Question: According to a lot of questions here on SO, the best way to make the background of a form transparent is to set it to a fairly unused color (like Magenta) then set the form's 'TransparencyKey' to that color.
'''
this.BackColor = Color.Magenta;
this.TransparencyKey = Color.Magenta;
'''
That part works fine. The problem that I'm running into is that it works fine behind a MenuStrip. A semi-transparent background in the MenuStrip + transparent background in the form ends up like this:

That's what the MenuStrip looks like. The part where it turns magenta is when the MenuStrip itself is set to be semi-transparent.
This is what my form initialization function looks like:
'''
public frmMain() {
this.TransparencyKey = Color.Magenta;
InitializeComponent();
this.BackColor = Color.Magenta;
if(Properties.Settings.Default.windowTheme == 0) { // theme is light
menuStrip.Renderer = new ToolStripProfessionalRenderer(new LightTheme());
}
else if(Properties.Settings.Default.windowTheme == 1) {
menuStrip.Renderer = new ToolStripProfessionalRenderer(new DarkTheme());
}
menuStrip.Invalidate();
}
'''
And my custom renderer for the MenuStrip (colors are just for testing right now):
'''
public class LightTheme: ProfessionalColorTable {
public override Color MenuItemSelected {
get { return Color.FromArgb(255, Color.Yellow); }
}
public override Color MenuStripGradientBegin {
get { return Color.FromArgb(255, Color.Black); }
}
public override Color MenuStripGradientEnd {
get { return Color.FromArgb(0, Color.Gainsboro); }
}
}
'''
What I'm really trying to accomplish here is having the form transparent and part of the MenuStrip transparent so you can see the desktop underneath it. Is there a better way to do it, or a way to fix this?
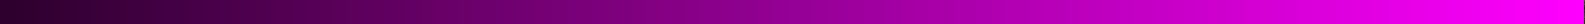
Answer: '''
public override Color MenuStripGradientEnd {
get { return Color.FromArgb(0, Color.Gainsboro); }
}
'''
This is where the problem started, you specified an alpha of 0 for the gradient end color. Which works nicely, the alpha is blended well. But it is applied to the background color. So you see a blend of magenta. Which no longer matches the color key so the pixels become visible.
The layered windows feature built into Windows support two ways to blend a window against the desktop, the underlying winapi call is SetLayeredWindowAttributes(). Winforms supports the LWA_COLORKEY option, enabled by setting the TransparencyKey property, but not the LWA_ALPHA option. Called "per-pixel alpha". You'll find plenty of google hints on the pinvoke you'd need to enable it.
But you'll then be in for a rude surprise, you'll see that most of the controls in the toolbox stop working. Text rendering in Winforms is done by GDI, an api that renders text with an alpha of 0. With the inevitable side-effect that, when you turn on per-pixel alpha, that text is now transparent as well. Which you could call a feature but drastically impractical since you don't control the desktop color nor what windows are behind yours.
That's fixable as well by replacing controls and use a text rendering api like DirectWrite. But that's rather a lot of work and you just don't get much benefit from Winforms anymore. WPF supports per-pixel alpha, it doesn't use the standard Windows controls.